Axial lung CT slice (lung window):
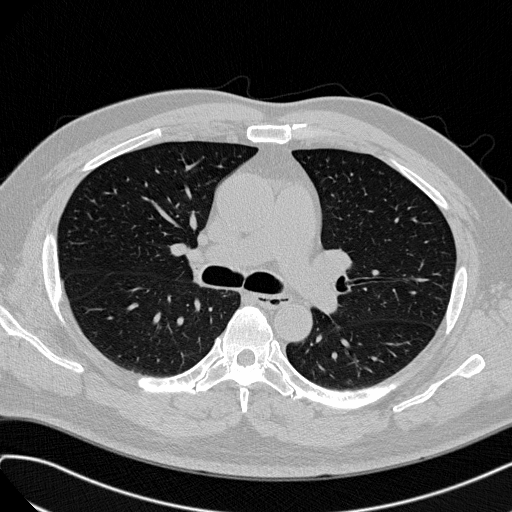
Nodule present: no